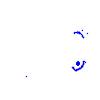
Particle: proton